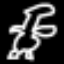
Label: squiggle